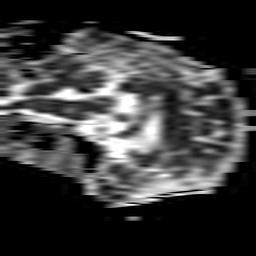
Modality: ADC
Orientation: sagittal
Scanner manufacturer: philips
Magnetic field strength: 3 T
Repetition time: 3.084 s
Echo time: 0.076 s